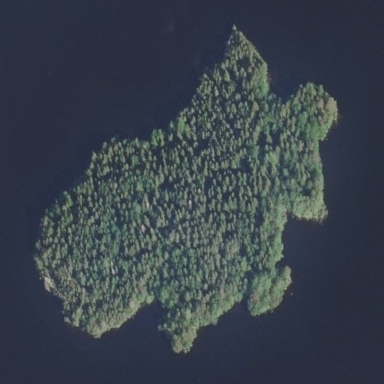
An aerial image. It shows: Islet surrounded by woodland.